Field crop: maize
Growth stage: 2
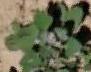
Species: chenopodium